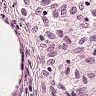
Metastatic tissue present: no